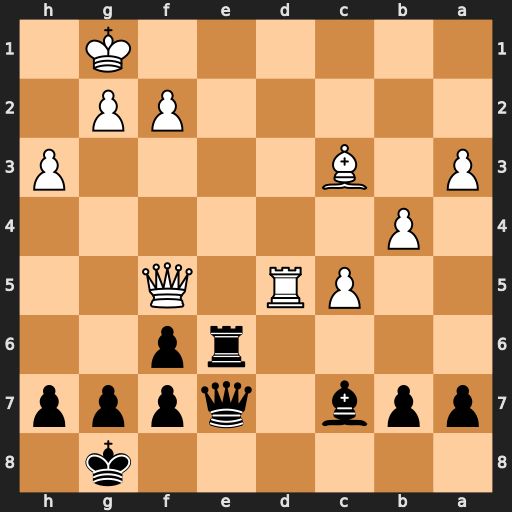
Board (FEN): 6k1/ppb1qppp/4rp2/2PR1Q2/1P6/P1B4P/5PP1/6K1
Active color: b
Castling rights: -
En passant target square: -
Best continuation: Re1+ Bxe1 Qxe1#